Question: Trying to inject data of an async function into another and returning it together, but keep receiving:
'[ Promise { < pending > }, Promise { < pending > } ]'.
Resuming, I have an array X, got from an async func, which I iterate and for every item on array X, I call another async func that give me array Z related with the item on array X. Using the map function, I want to join Array Z with the item related on array X
Code:
'''
public async execute(): Promise<any> {
let resultModules;
this.entityRepository.findAll().then(res => {
resultModules = res.map(async seg => {
const modules = await this.segmentModuleRepository.findBySegmentFormatted(
seg.id,
);
console.log('modules: ', modules);
return {
...seg,
modules,
};
});
console.log('resultModules', resultModules);
});
return resultModules;
}
'''
Console:

'resultModules' should have all the array X items plus array Z for each of them related.
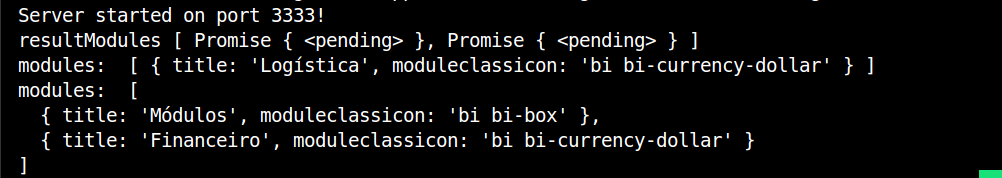
Answer: You have to await the promises in the array resulting from 'map' using 'Promise.all'
'''
public async execute(): Promise<any> {
return this.entityRepository.findAll()
.then(res => Promise.all(res.map(async seg => {
const modules = await this.segmentModuleRepository.findBySegmentFormatted(seg.id);
console.log('modules: ', modules);
return
{
...seg,
modules,
};
}
))
)
}
'''